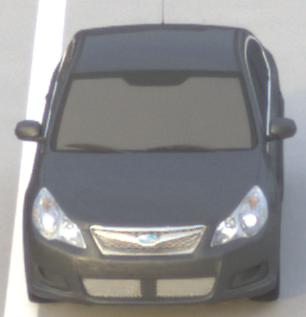
Make: Subaru
Model: Legacy 2.0R
Detailed model: Legacy (IV) Limousine
Model produced from: 2007/09
Model produced until: 2008/10
Doors: 4
Color: gray
Road condition: dry road
Daytime: sunrise or sunset
Contrast: low contrast